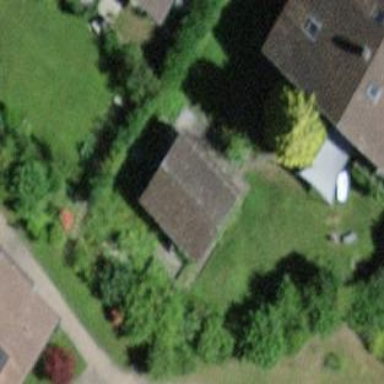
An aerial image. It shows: Barn.